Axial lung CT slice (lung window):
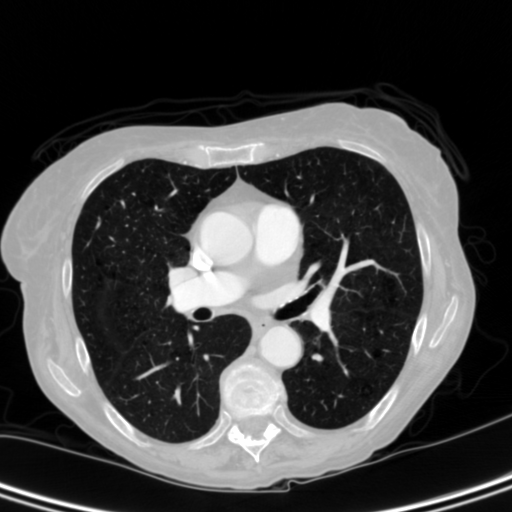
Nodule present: no